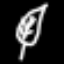
Label: leaf